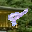
Label: 8